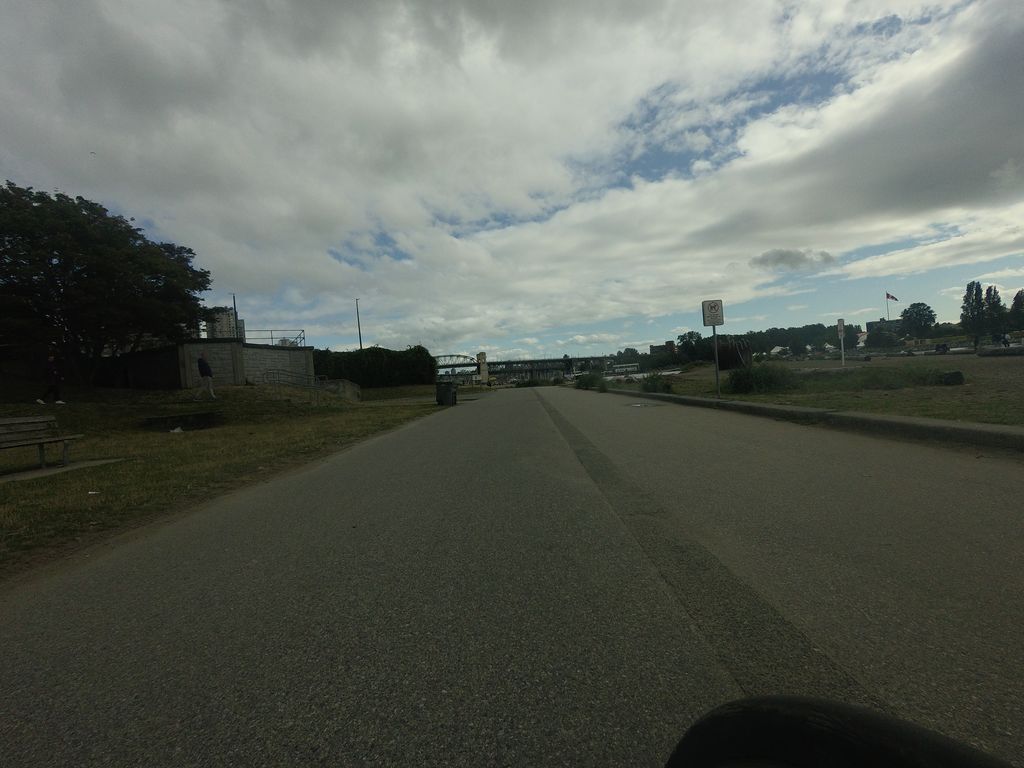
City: vancouver